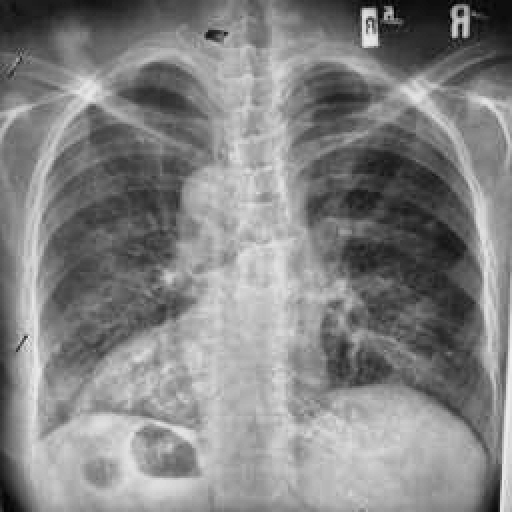
Finding: TUBERCULOSIS